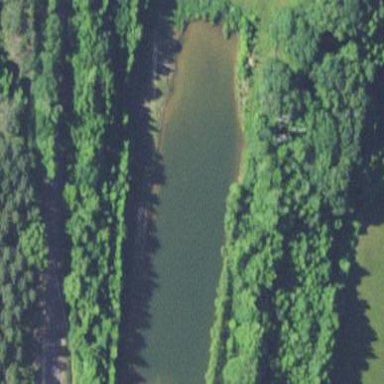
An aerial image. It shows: Serene pond surrounded by nature.